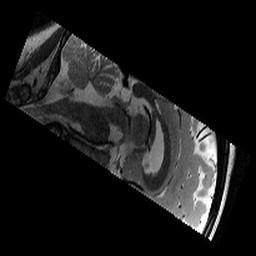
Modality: T2w
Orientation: sagittal
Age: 9
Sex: female
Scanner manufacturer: siemens
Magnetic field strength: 3 T
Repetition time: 9.23 s
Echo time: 0.067 s